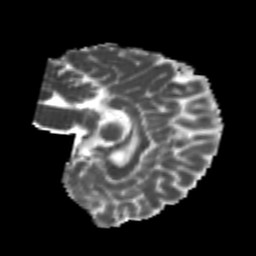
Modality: MD
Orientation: sagittal
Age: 22
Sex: female
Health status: healthy
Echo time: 0.074 s